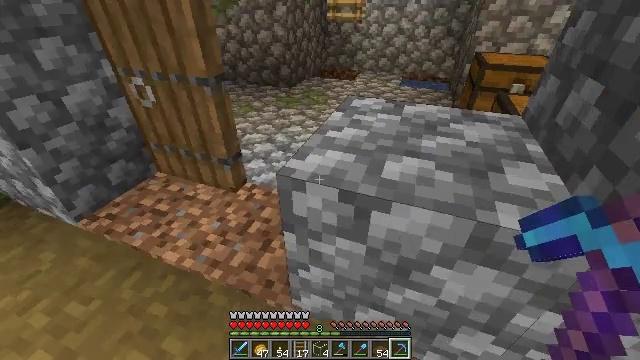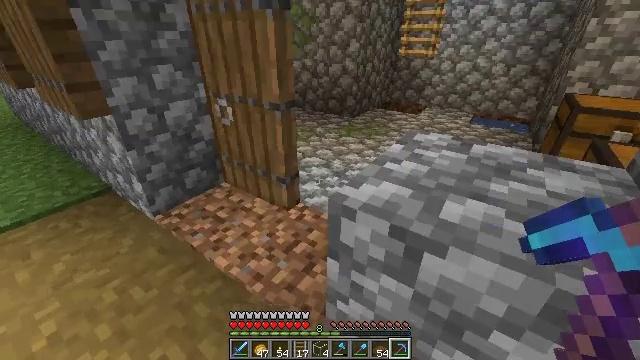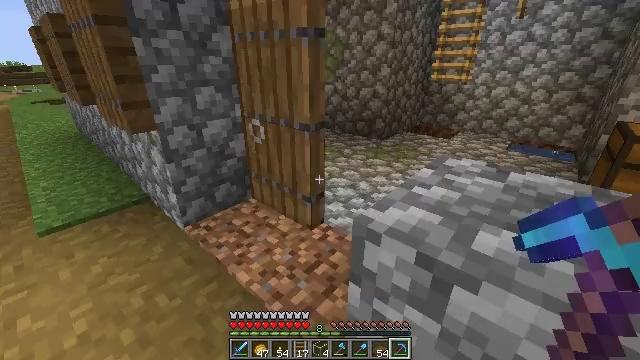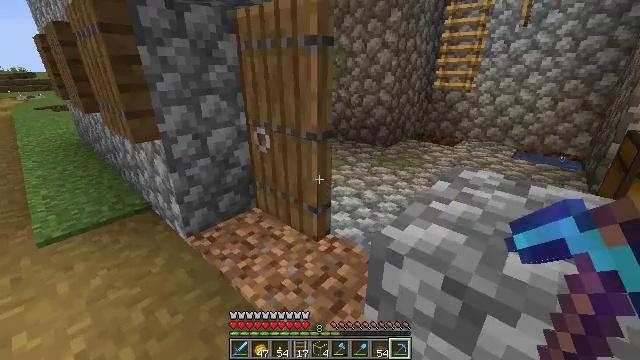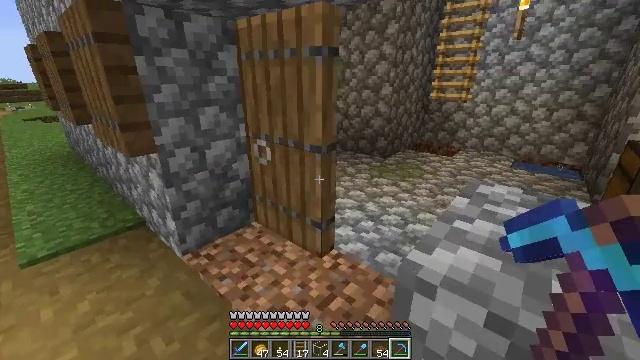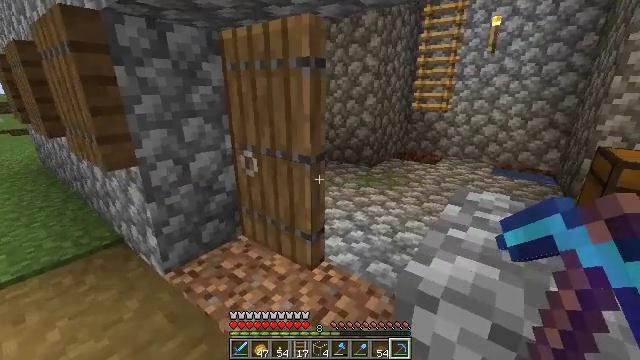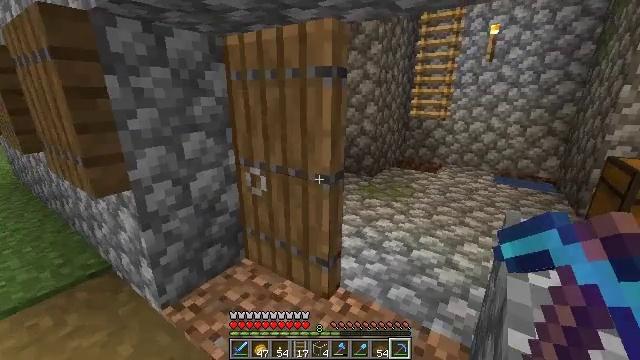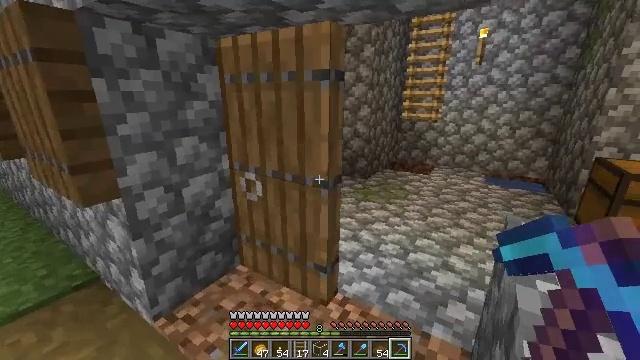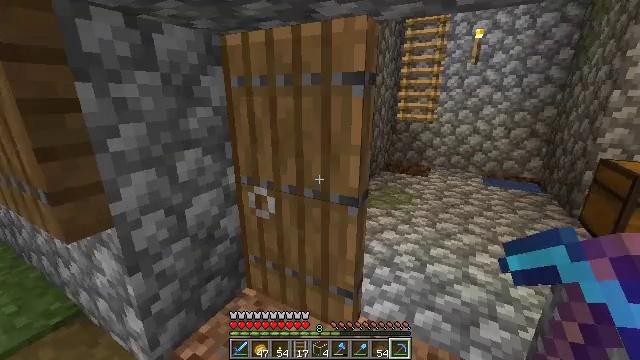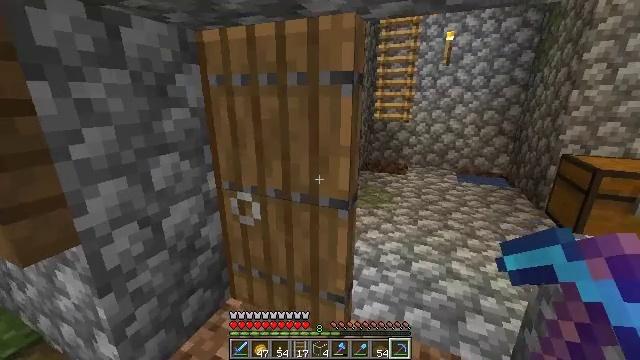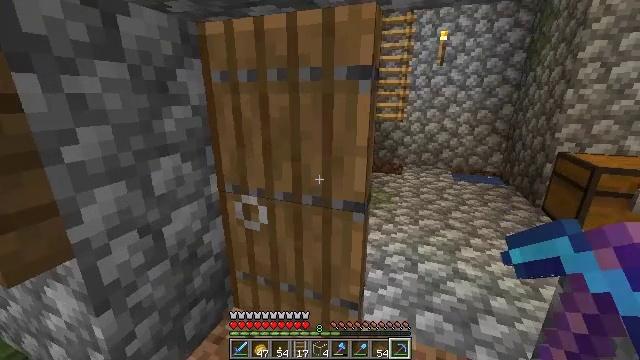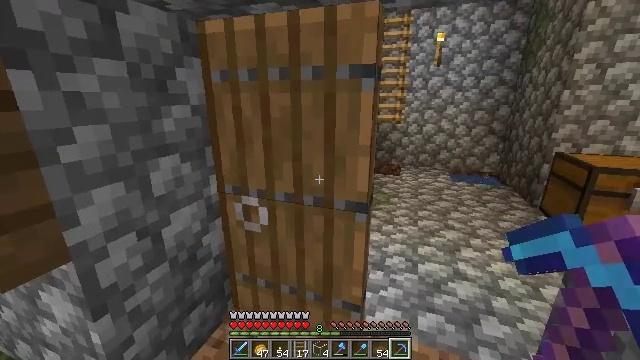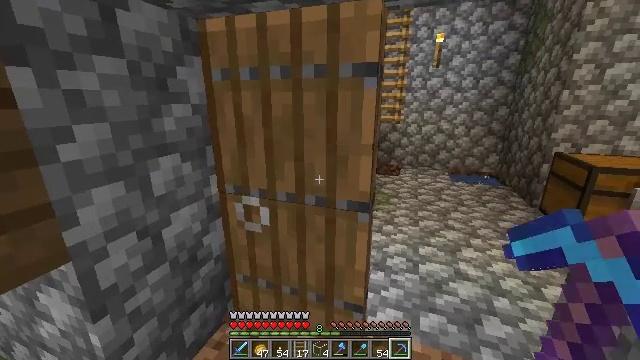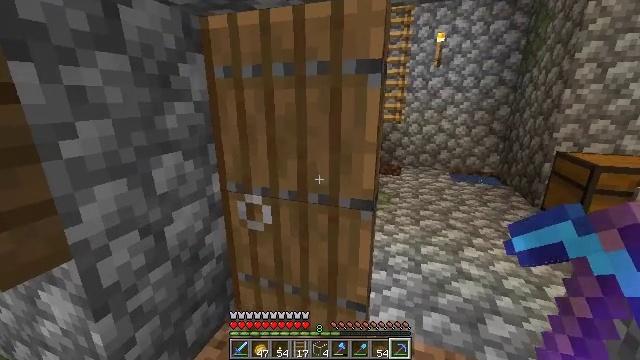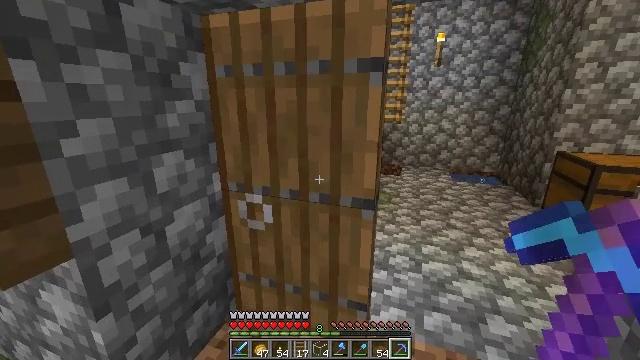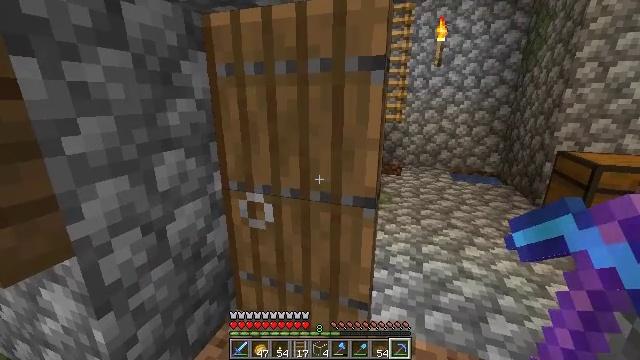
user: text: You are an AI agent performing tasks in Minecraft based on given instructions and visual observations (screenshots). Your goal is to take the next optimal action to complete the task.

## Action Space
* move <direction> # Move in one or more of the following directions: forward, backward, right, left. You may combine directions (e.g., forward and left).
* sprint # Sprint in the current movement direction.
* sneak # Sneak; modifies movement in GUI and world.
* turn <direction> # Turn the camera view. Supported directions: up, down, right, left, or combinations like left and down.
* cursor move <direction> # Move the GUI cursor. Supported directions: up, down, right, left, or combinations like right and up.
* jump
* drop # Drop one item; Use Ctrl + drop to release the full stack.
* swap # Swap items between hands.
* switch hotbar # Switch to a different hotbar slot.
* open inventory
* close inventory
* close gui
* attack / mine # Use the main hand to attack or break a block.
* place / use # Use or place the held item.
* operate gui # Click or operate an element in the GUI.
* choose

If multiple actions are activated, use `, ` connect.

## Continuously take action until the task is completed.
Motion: motion action
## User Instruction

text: Harvest the spruce door from its frame.
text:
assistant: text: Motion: turn left and up
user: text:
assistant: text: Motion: turn left and up
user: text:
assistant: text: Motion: move forward and move left, turn up
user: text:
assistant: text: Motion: move forward and move left, turn right and up
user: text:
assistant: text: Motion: move forward and move left, turn right and up
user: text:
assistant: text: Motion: move forward and move left, turn right and up
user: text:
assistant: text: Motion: move forward and move left, turn right
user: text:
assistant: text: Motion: move forward and move left, turn right
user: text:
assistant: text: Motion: turn right
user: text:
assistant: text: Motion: turn right
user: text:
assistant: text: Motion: no_op
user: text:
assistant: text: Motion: no_op
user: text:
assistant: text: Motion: no_op
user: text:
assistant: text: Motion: no_op
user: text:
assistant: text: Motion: no_op
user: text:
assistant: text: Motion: no_op
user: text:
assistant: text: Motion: no_op
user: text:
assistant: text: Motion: no_op
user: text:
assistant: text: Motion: no_op
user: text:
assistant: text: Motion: no_op
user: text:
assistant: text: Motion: no_op
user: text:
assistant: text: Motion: no_op
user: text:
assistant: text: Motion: no_op
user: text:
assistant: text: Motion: no_op
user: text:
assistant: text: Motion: no_op
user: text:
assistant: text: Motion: no_op
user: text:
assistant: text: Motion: no_op
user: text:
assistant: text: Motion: no_op
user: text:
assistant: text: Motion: no_op
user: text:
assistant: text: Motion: attack / mine